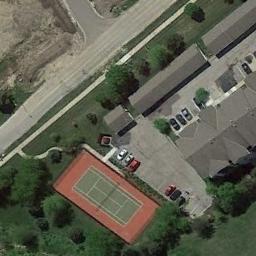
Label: tennis_court